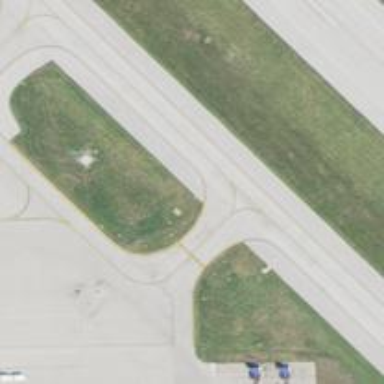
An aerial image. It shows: View of taxiway at the airport.